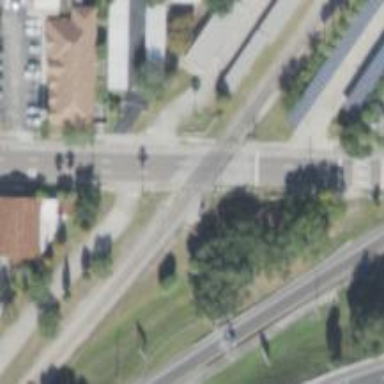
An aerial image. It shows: Railway crossing.